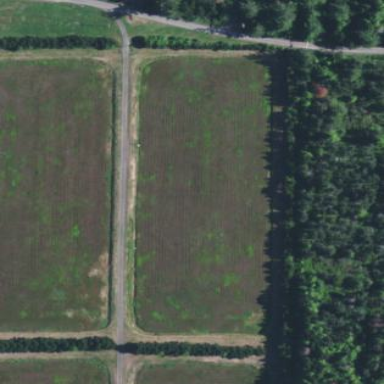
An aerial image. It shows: Farmland with cranberries as the main crop.